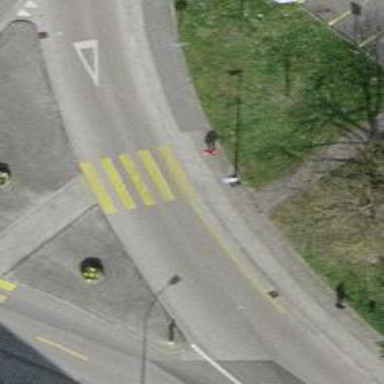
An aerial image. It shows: Uncontrolled zebra crossing on the road.